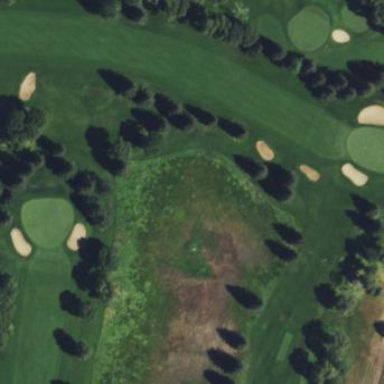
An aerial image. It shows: Grassy area designated as golf fairway.